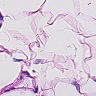
Metastatic tissue present: no